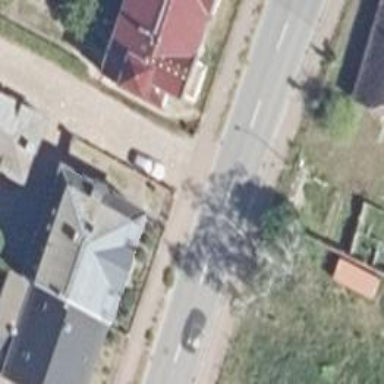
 with sidewalks on both sides and cycle track."